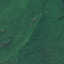
Land use / land cover: Forest